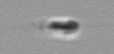
Label: flagellate_morphotype3